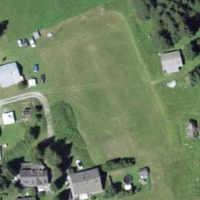
EUNIS habitat code: 26
Species observed at this site:
Plantago media